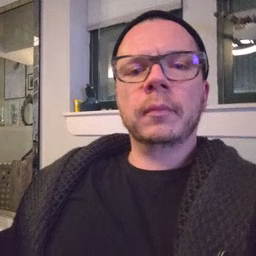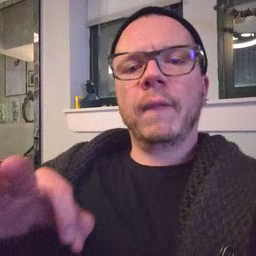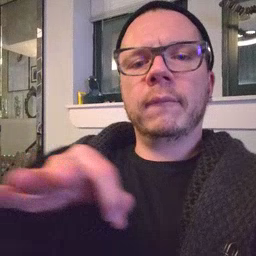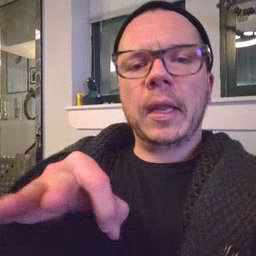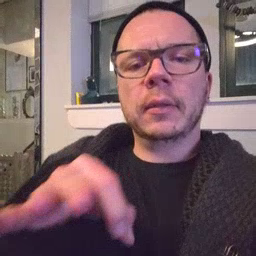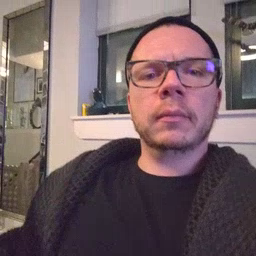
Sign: feet